Aerial crown-view tile of a tropical tree (Barro Colorado Island, Panama), acquired 20250616:
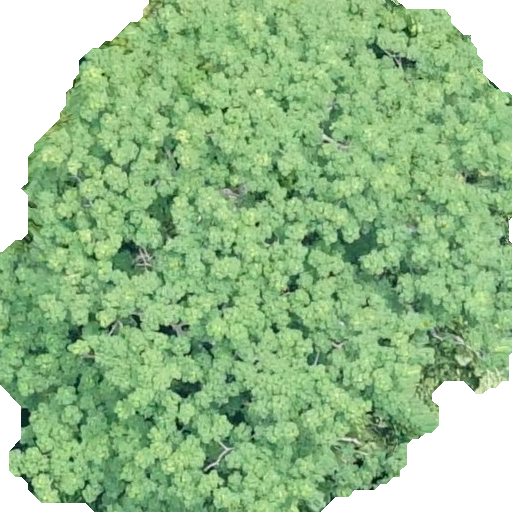
Species: Pseudobombax septenatum
GBIF accepted scientific name: Pseudobombax septenatum
Crown area: 356.3 m²